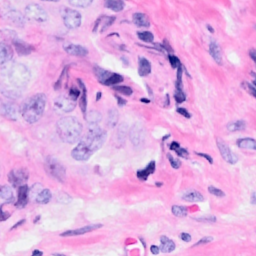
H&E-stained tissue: Breast